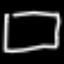
Label: square